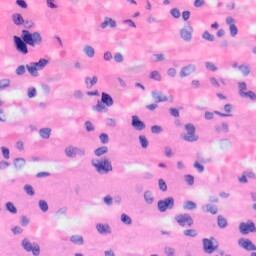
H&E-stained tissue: Liver